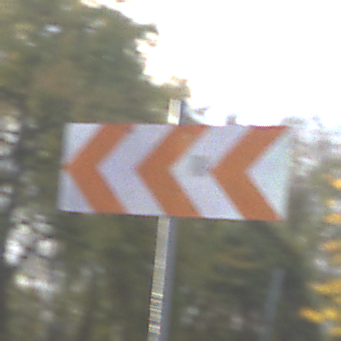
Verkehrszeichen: RichtungstafelnInKurvenGrossRechts
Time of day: MorningAfternoon
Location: Outdoor (Urban)
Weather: PartlyCloudy
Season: NotSpecified
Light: Natural